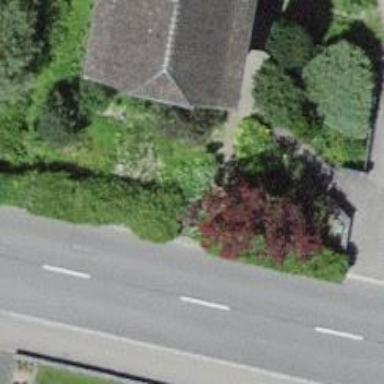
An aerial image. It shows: Hedge barrier.